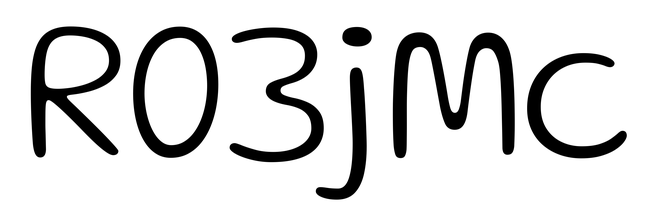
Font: Gluten_ExtraLight